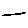
Label: line